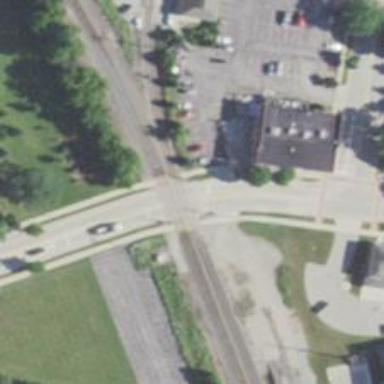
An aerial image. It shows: Railway crossing.